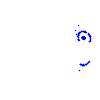
Particle: pion